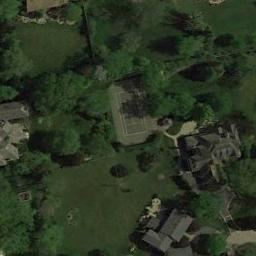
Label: tennis_court